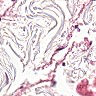
Metastatic tissue present: no